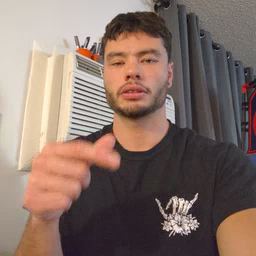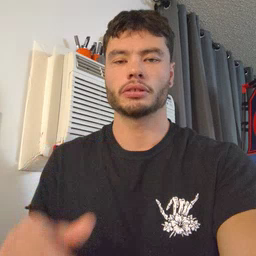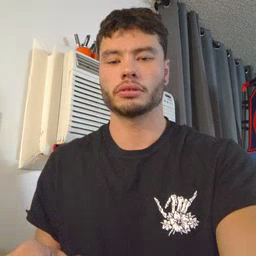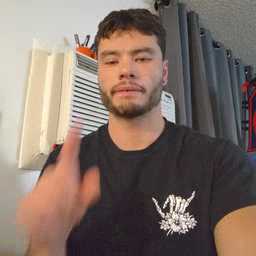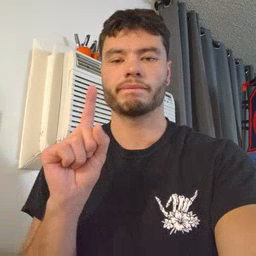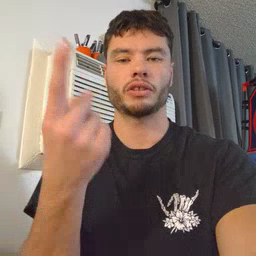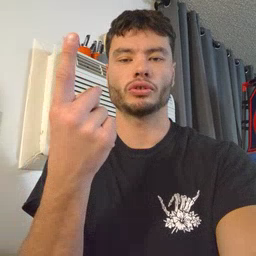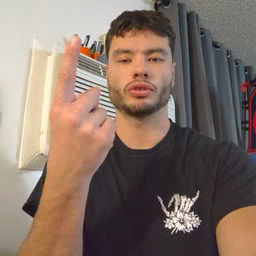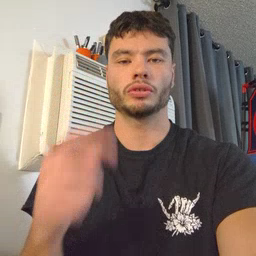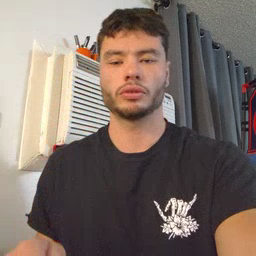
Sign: first